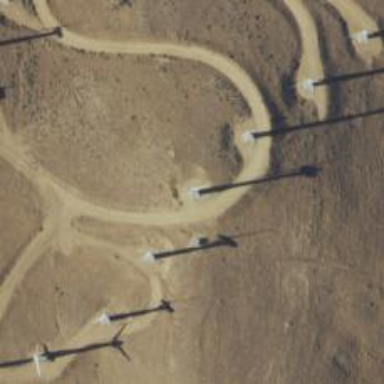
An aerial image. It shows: Wind power generator utilizing wind turbines.